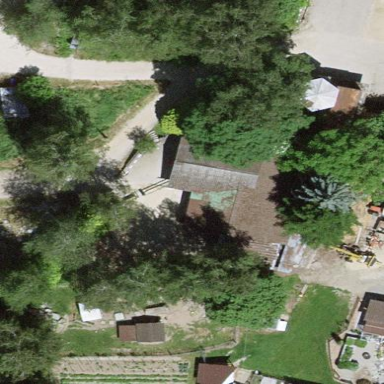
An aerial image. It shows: Shed building.